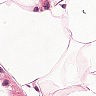
Metastatic tissue present: no